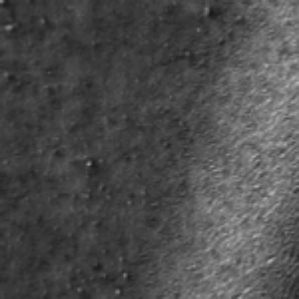
Label: frost